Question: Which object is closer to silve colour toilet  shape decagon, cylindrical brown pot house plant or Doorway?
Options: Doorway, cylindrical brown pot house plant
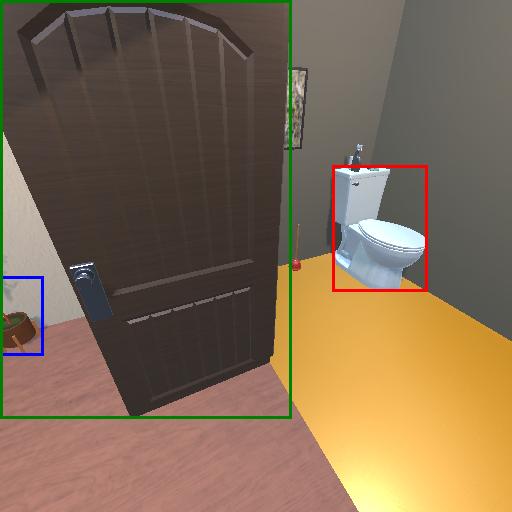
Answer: Doorway